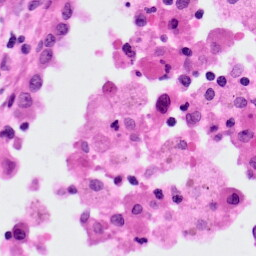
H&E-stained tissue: Lung